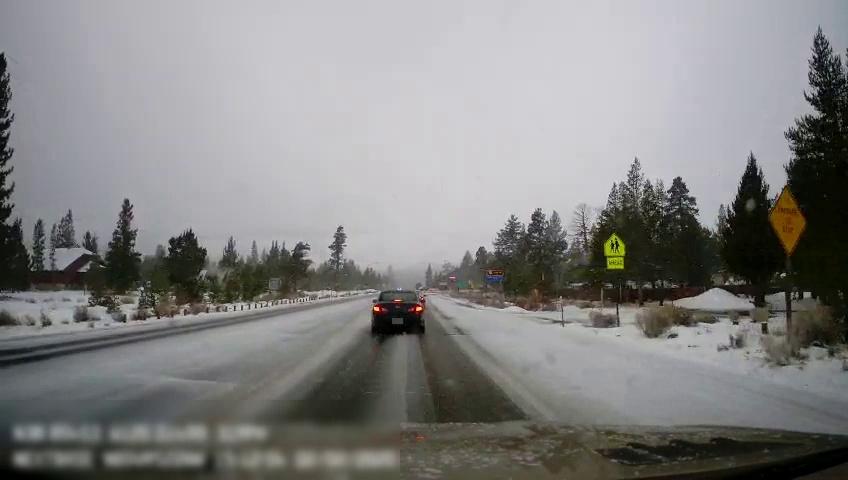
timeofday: Day
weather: Snowy
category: Drivable Space
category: Vehicles | Car
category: Vehicles | Car
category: Traffic | Signs
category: Traffic | Signs
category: Traffic | Signs
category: Traffic | Signs
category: Traffic | Signs